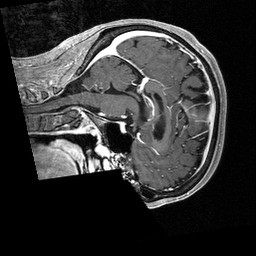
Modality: T1w
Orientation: sagittal
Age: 50
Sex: female